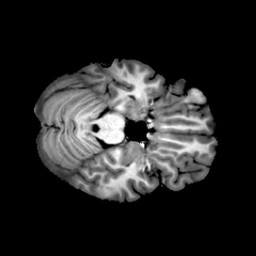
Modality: T1w
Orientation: axial
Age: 18
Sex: female
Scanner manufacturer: philips
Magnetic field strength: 3 T
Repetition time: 0.0082 s
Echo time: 0.0037 s